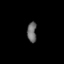
Tissue: lung
Cell type: Others
Senescence score: 0.2414
Nuclear area (px): 185
Mean DAPI intensity: 107.157